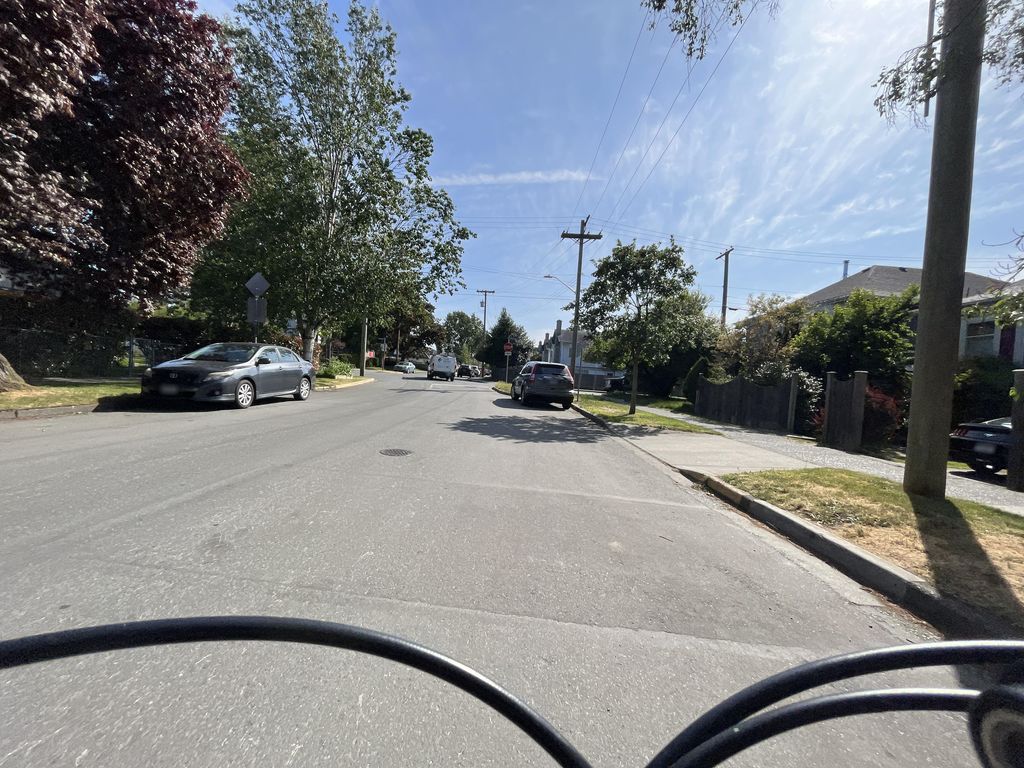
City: victoria